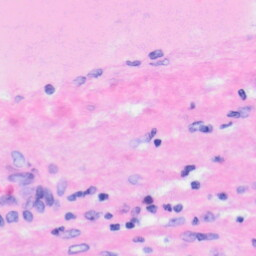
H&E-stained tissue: Liver